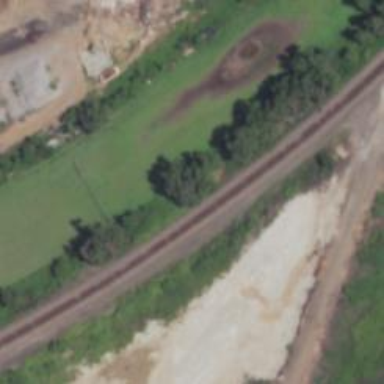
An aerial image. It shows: Railway track.